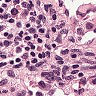
Metastatic tissue present: no